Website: lowes
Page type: cart
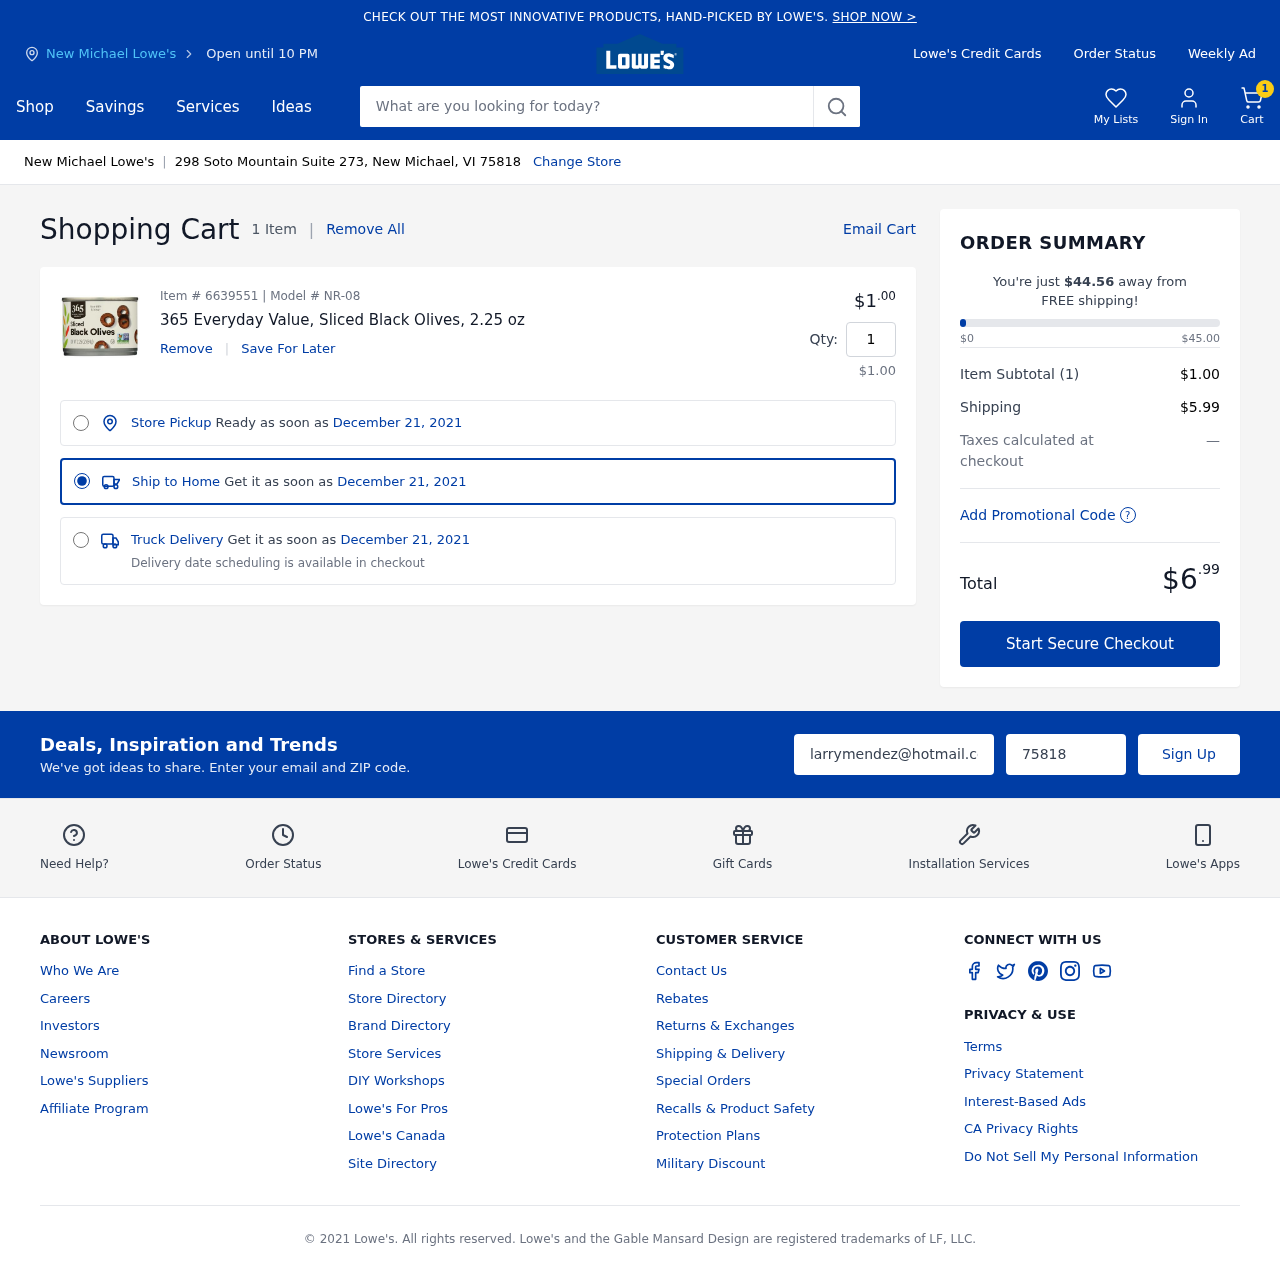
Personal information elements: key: PII_CITY
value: New Michael Lowe's
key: PII_EMAIL
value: larrymendez@hotmail.com
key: PII_POSTCODE
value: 75818
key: PII_STREET
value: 298 Soto Mountain Suite 273
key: PII_CITY_STATE_ZIP
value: New Michael, VI 75818
Product elements: key: PRODUCT1_NAME
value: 365 Everyday Value, Sliced Black Olives, 2.25 oz
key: PRODUCT1_PRICE
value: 1
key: PRODUCT1_QUANTITY
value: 1
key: PRODUCT1_SUBTOTAL
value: $1.00
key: PRODUCT_ITEM_NUMBER
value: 6639551
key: PRODUCT_MODEL_NUMBER
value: NR-08
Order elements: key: ORDER_NUM_ITEMS
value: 1
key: ORDER_NUM_ITEMS
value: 1 Item
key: ORDER_DELIVERY_DATE
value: December 21, 2021
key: ORDER_SUBTOTAL
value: $1.00
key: ORDER_SHIPPING_COST
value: $5.99
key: ORDER_TOTAL
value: $6.99
Search elements: key: HEADER_SEARCH
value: What are you looking for today?